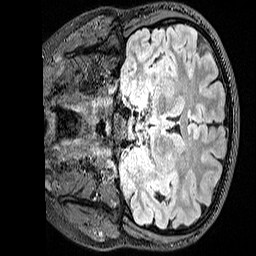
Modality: FLAIR
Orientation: coronal
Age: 21
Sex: female
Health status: healthy
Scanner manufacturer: siemens
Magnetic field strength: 3 T
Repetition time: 5 s
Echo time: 0.388 s